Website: home-depot
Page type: receipt
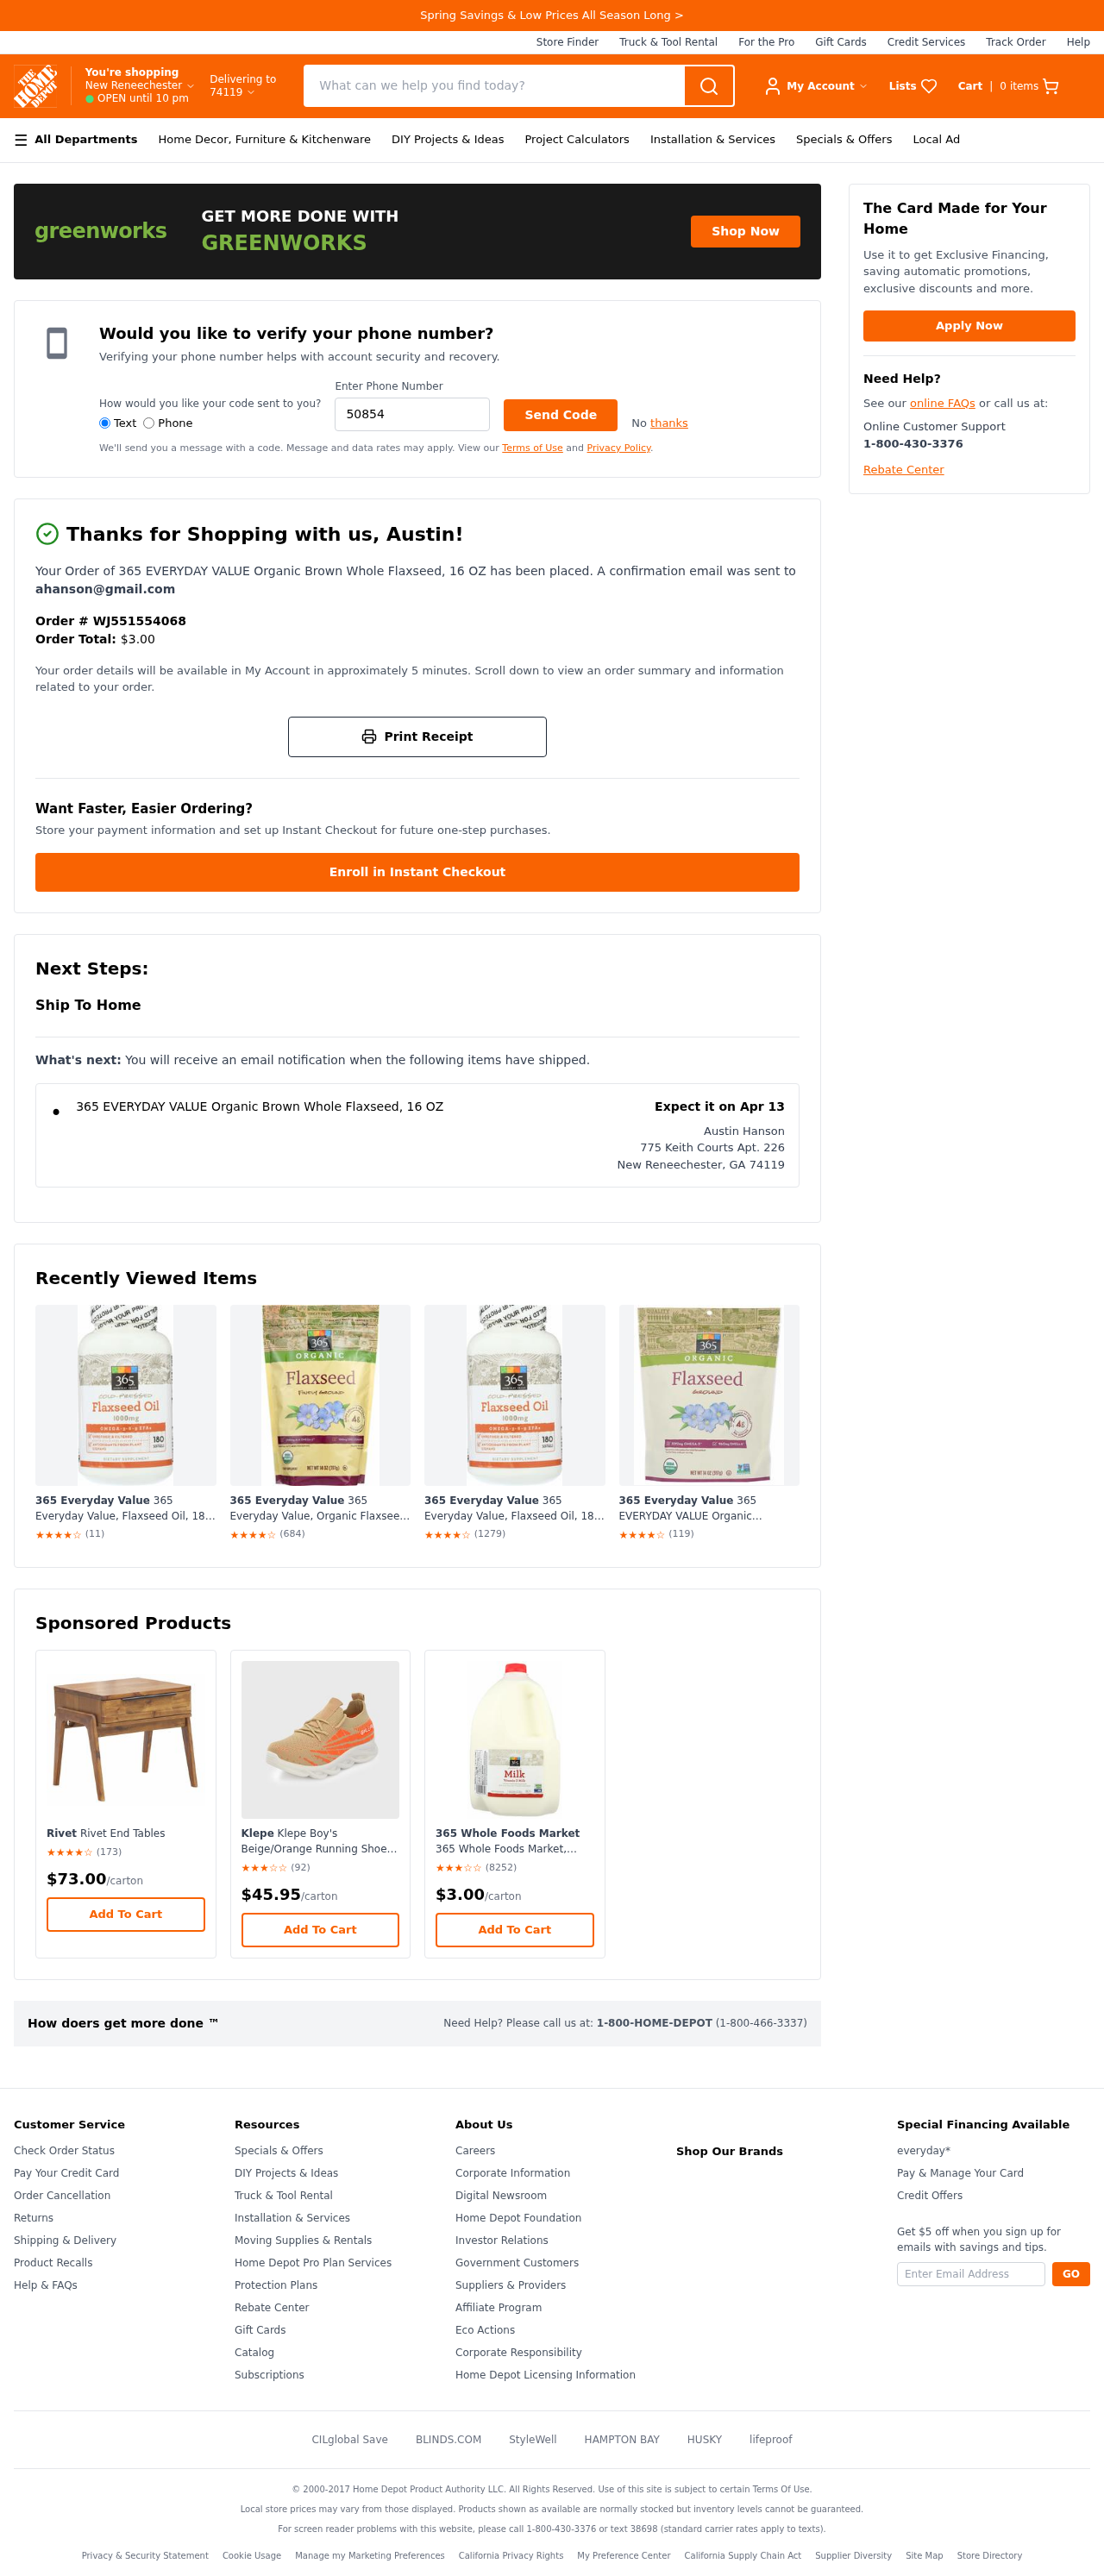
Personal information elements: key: PII_CITY
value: New Reneechester
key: PII_CITY_STATE_ZIP
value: New Reneechester, GA 74119
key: PII_EMAIL
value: ahanson@gmail.com
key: PII_FIRSTNAME
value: Austin
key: PII_FULLNAME
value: Austin Hanson
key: PII_PHONE
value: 5085470681
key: PII_POSTCODE
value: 74119
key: PII_STREET
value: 775 Keith Courts Apt. 226
Product elements: key: PRODUCT1_NAME
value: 365 EVERYDAY VALUE Organic Brown Whole Flaxseed, 16 OZ
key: PRODUCT2_NAME
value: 365 Everyday Value 365 Everyday Value, Flaxseed Oil, 180 ct
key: PRODUCT2_BRAND
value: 365 Everyday Value
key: PRODUCT2_RATING
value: ★★★★☆
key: PRODUCT2_NUM_RATINGS
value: (11)
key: PRODUCT3_NAME
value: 365 Everyday Value 365 Everyday Value, Organic Flaxseed Finely Ground, 14 oz
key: PRODUCT3_BRAND
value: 365 Everyday Value
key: PRODUCT3_RATING
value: ★★★★☆
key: PRODUCT3_NUM_RATINGS
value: (684)
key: PRODUCT4_NAME
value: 365 Everyday Value 365 Everyday Value, Flaxseed Oil, 180 ct
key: PRODUCT4_BRAND
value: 365 Everyday Value
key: PRODUCT4_RATING
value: ★★★★☆
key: PRODUCT4_NUM_RATINGS
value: (1279)
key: PRODUCT5_NAME
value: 365 Everyday Value 365 EVERYDAY VALUE Organic Flaxseed Ground, 14 OZ
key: PRODUCT5_BRAND
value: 365 Everyday Value
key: PRODUCT5_RATING
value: ★★★★☆
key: PRODUCT5_NUM_RATINGS
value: (119)
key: PRODUCT6_NAME
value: Rivet Rivet End Tables
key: PRODUCT6_BRAND
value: Rivet
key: PRODUCT6_RATING
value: ★★★★☆
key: PRODUCT6_NUM_RATINGS
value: (173)
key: PRODUCT6_PRICE
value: $73.00
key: PRODUCT7_NAME
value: Klepe Klepe Boy's Beige/Orange Running Shoes-10 UK (29 EU) (11 Kids US) (KD/KPK-06/BGE)
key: PRODUCT7_BRAND
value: Klepe
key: PRODUCT7_RATING
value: ★★★☆☆
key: PRODUCT7_NUM_RATINGS
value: (92)
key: PRODUCT7_PRICE
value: $45.95
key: PRODUCT8_NAME
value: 365 Whole Foods Market 365 Whole Foods Market, Grade A Whole Milk, 128 Fl Oz (Packaging May Vary)
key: PRODUCT8_BRAND
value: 365 Whole Foods Market
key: PRODUCT8_RATING
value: ★★★☆☆
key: PRODUCT8_NUM_RATINGS
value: (8252)
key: PRODUCT8_PRICE
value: $3.00
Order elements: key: ORDER_NUM_ITEMS
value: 0
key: ORDER_ID
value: WJ551554068
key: ORDER_TOTAL
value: $3.00
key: ORDER_DELIVERY_DATE
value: Expect it on Apr 13